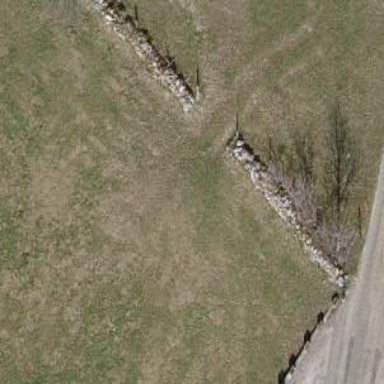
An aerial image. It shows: Wall is shown in the image.